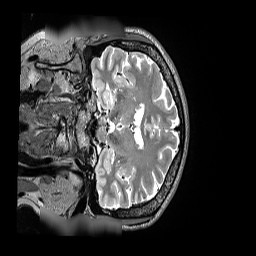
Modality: T2w
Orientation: coronal
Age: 47
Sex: female